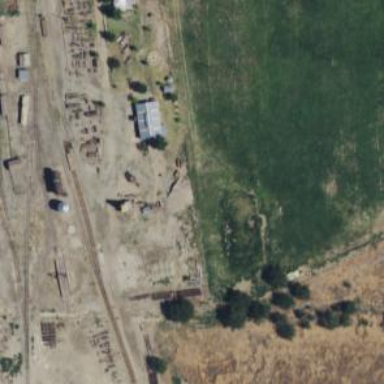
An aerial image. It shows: Narrow-gauge railway.